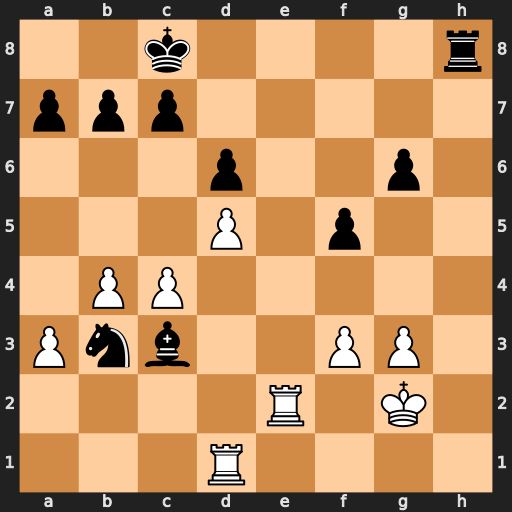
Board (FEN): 2k4r/ppp5/3p2p1/3P1p2/1PP5/Pnb2PP1/4R1K1/3R4
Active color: w
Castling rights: -
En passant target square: -
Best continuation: Re3 Bg7 Rxb3